Brain MRI, t2w sequence, axial 2D slice.
Patient: age 38, sex F, weight 78 kg, height 1.78 m
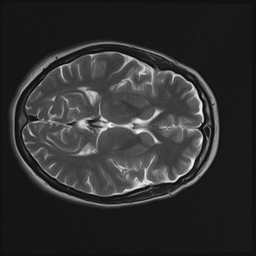